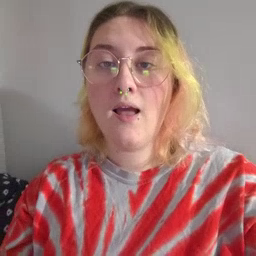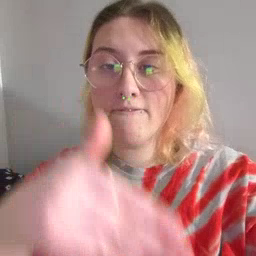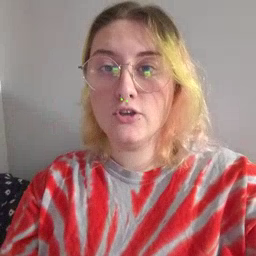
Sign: after